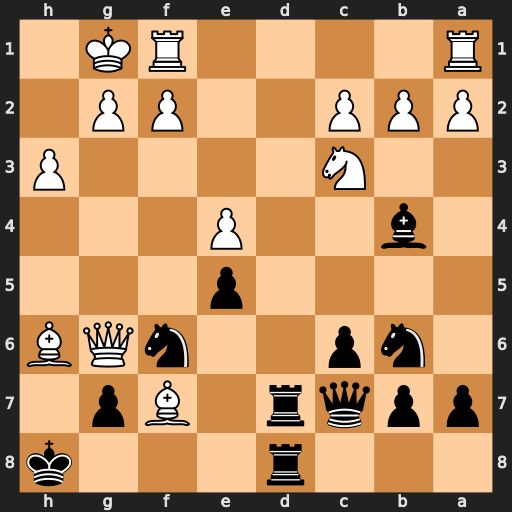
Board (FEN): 3r3k/ppqr1Bp1/1np2nQB/4p3/1b2P3/2N4P/PPP2PP1/R4RK1
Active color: b
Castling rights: -
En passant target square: -
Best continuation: Rxf7 Bxg7+ Rxg7